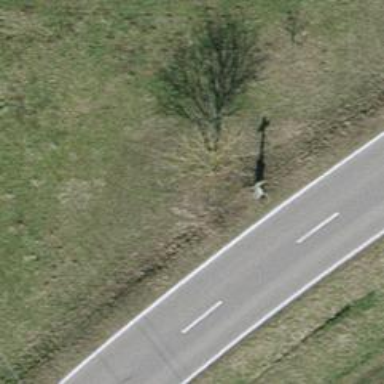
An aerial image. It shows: Historic wayside cross.